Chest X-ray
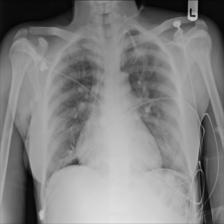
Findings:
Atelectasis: negative
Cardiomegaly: negative
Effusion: negative
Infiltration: negative
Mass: negative
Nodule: negative
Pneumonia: negative
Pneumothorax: negative
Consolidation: negative
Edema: negative
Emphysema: negative
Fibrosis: negative
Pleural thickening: negative
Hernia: negative